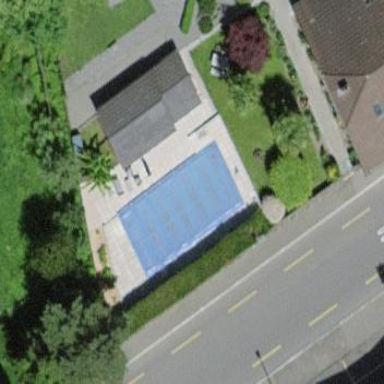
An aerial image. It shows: Swimming pool located in leisure land.